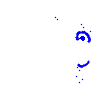
Particle: electron